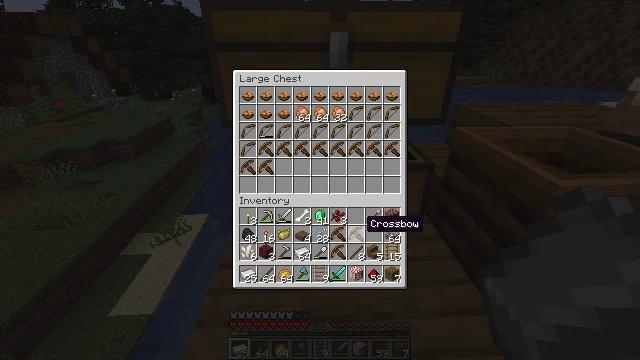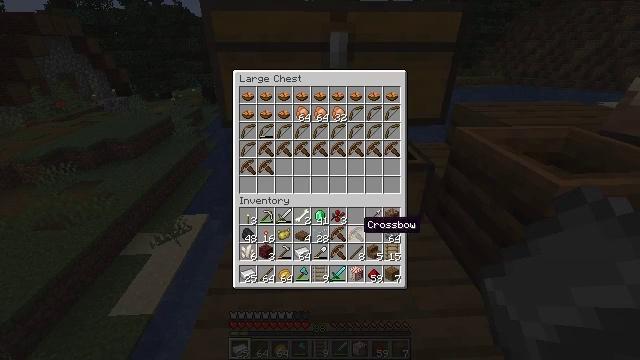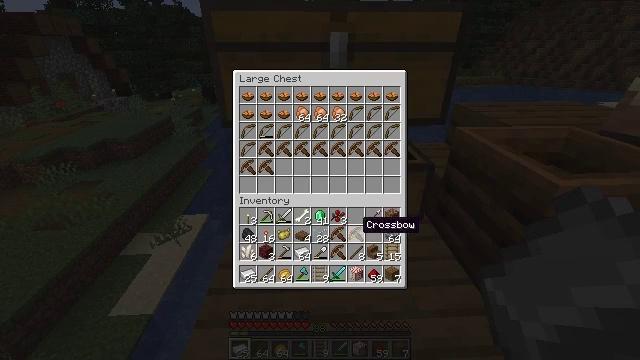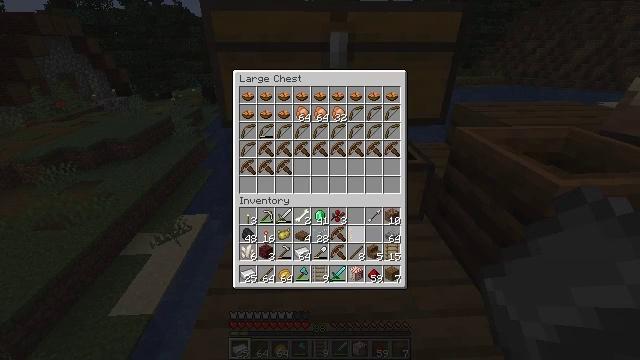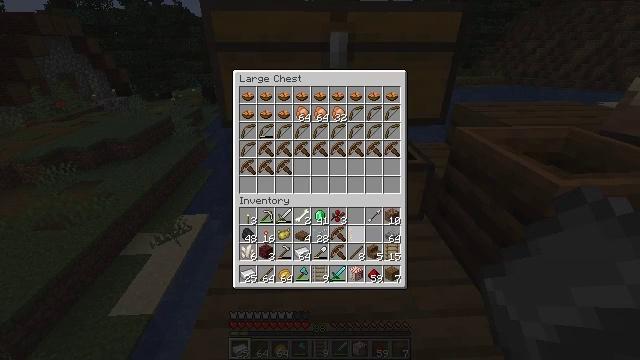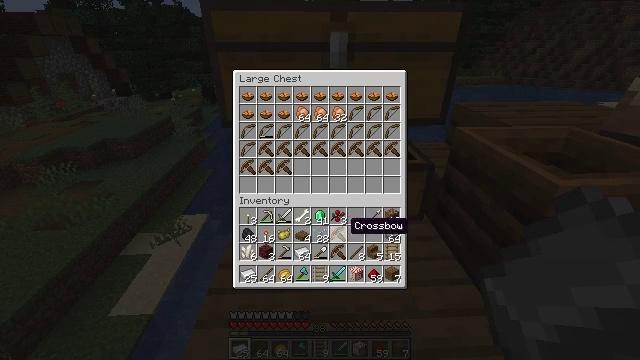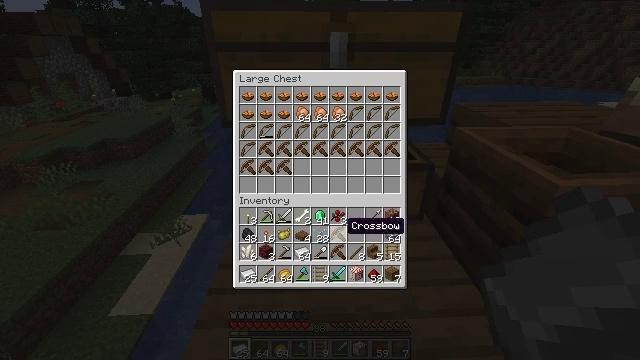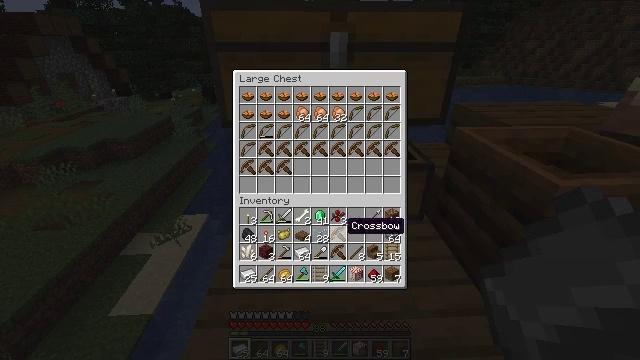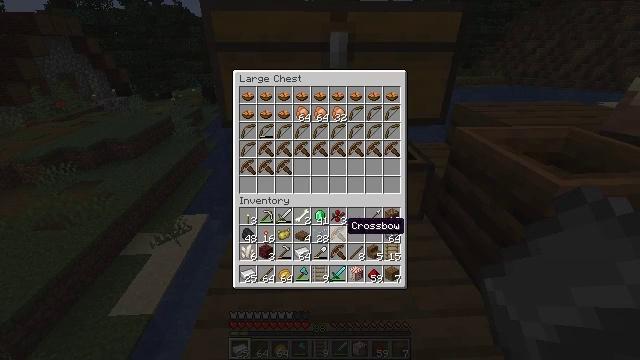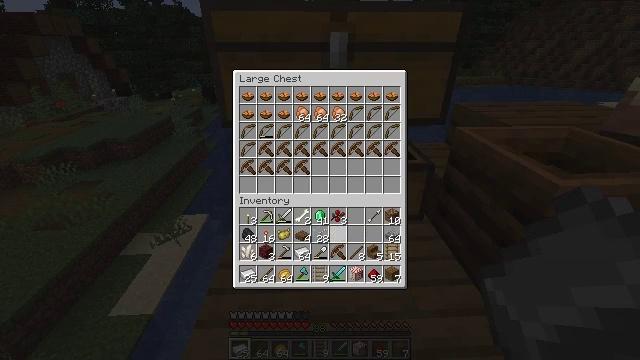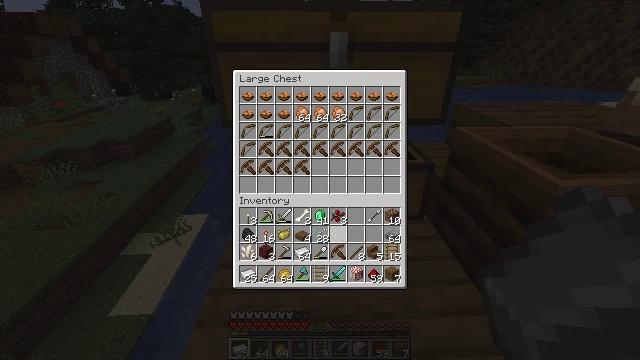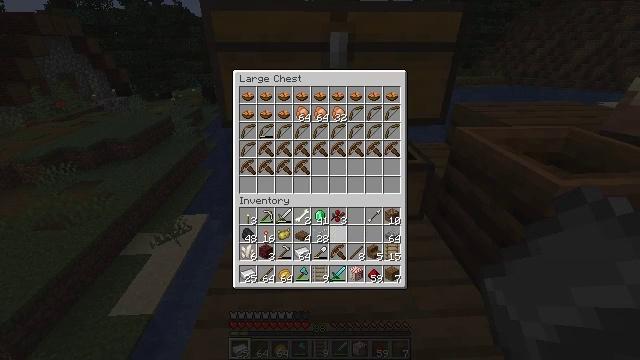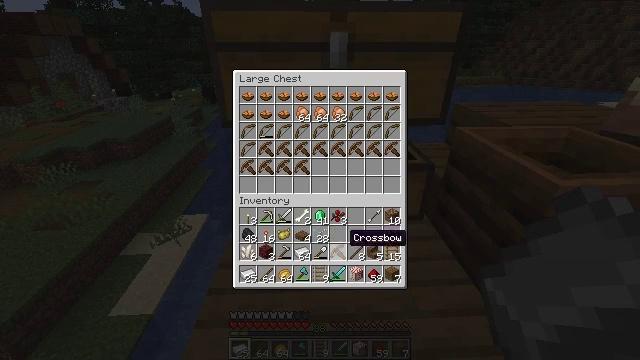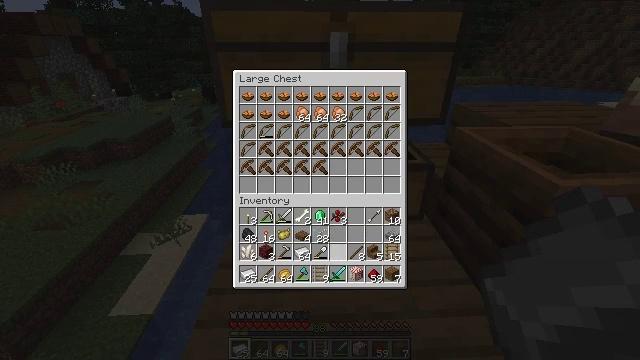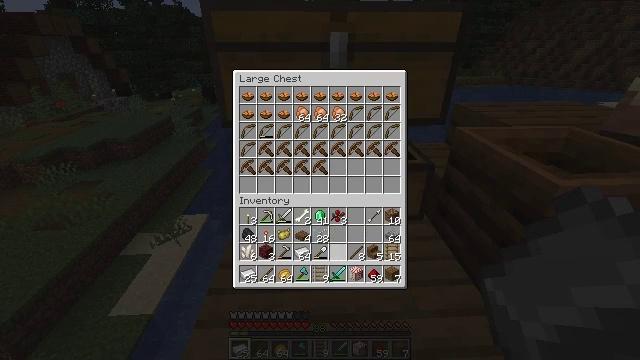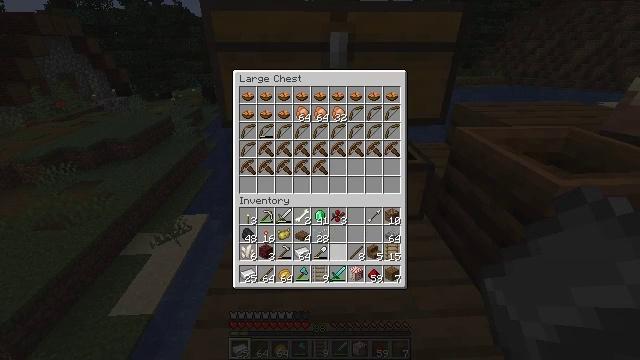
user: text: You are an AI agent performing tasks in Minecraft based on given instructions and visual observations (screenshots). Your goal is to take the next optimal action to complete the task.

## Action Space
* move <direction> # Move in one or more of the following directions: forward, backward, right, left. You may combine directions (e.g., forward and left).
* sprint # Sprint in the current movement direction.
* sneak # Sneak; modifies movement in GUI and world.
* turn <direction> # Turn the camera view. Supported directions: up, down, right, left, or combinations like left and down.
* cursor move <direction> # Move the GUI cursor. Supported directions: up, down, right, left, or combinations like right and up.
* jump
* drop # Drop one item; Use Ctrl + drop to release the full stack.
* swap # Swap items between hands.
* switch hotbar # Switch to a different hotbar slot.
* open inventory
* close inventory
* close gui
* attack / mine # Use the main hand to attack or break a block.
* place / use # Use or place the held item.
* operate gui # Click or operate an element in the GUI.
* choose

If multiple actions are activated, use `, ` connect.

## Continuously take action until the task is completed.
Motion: motion action
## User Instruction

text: Assemble materials to create a crossbow.
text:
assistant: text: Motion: sneak
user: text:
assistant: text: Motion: sneak
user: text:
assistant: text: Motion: sneak, operate gui
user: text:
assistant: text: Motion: sneak, operate gui
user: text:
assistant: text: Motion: sneak, cursor move left, operate gui
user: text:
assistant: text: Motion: sneak
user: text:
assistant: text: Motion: sneak
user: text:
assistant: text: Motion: sneak
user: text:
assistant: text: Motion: sneak, operate gui
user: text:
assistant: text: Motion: sneak, operate gui
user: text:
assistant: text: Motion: sneak, operate gui
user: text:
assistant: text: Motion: sneak
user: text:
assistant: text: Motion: sneak, operate gui
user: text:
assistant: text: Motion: sneak, operate gui
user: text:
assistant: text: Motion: sneak, operate gui
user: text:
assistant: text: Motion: sneak, operate gui
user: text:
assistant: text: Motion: sneak
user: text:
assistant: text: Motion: sneak
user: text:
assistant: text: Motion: sneak
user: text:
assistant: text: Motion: sneak
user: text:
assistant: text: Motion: sneak
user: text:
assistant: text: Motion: no_op
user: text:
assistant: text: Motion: no_op
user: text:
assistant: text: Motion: no_op
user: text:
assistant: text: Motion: no_op
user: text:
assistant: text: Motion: no_op
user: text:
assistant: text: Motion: no_op
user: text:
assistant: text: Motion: no_op
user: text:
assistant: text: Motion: close gui
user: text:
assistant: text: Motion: turn right